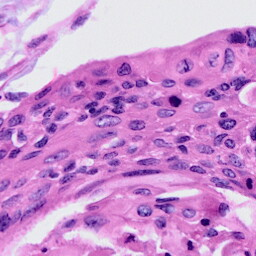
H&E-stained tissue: Cervix